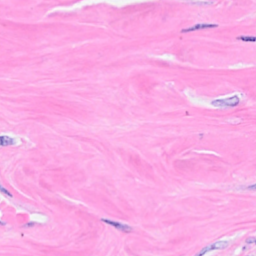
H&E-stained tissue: Breast